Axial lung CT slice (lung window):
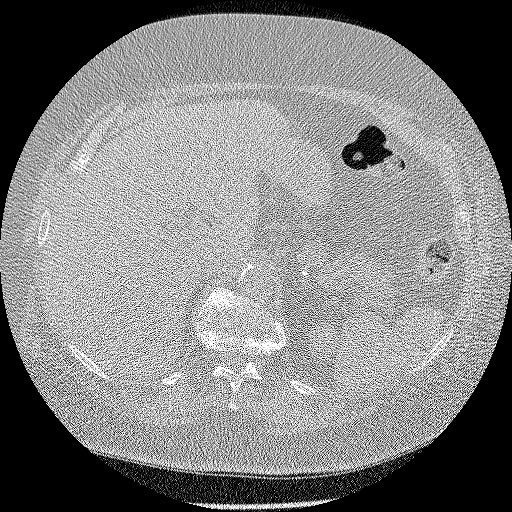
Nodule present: no